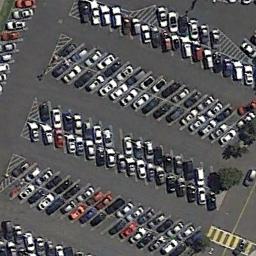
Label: parking_lot